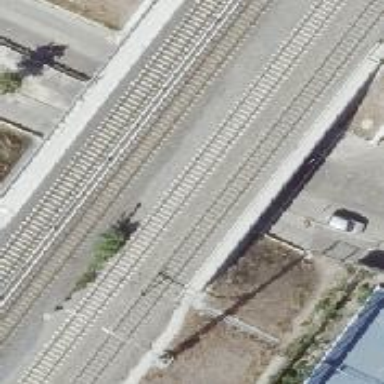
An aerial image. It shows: Railway bridge with electrified contact lines.